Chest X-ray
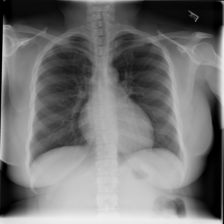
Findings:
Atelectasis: negative
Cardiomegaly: negative
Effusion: negative
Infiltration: negative
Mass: negative
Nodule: negative
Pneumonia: negative
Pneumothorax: negative
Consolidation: negative
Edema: negative
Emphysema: negative
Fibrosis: negative
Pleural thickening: negative
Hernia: negative